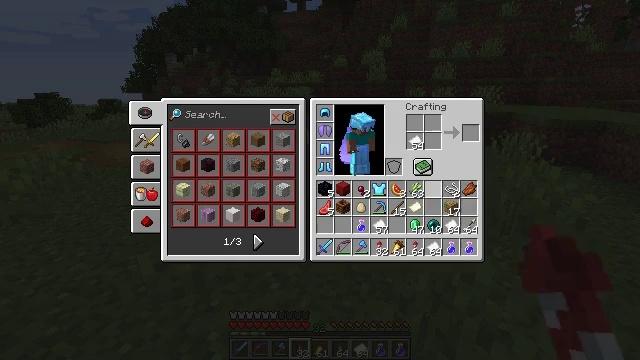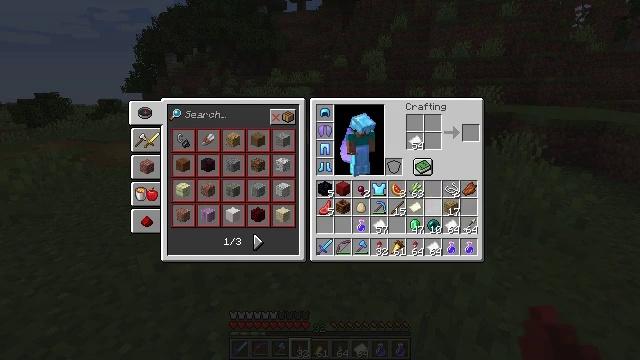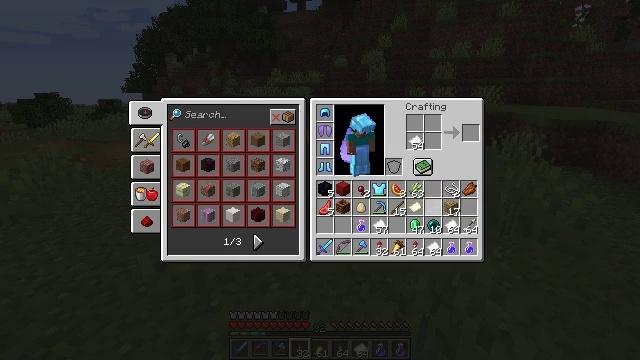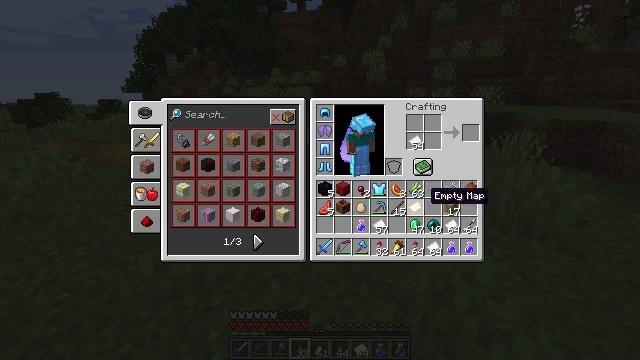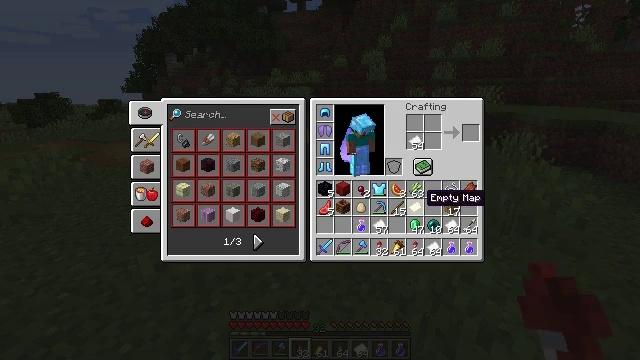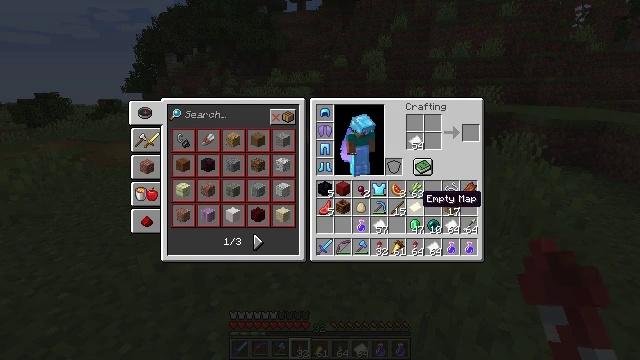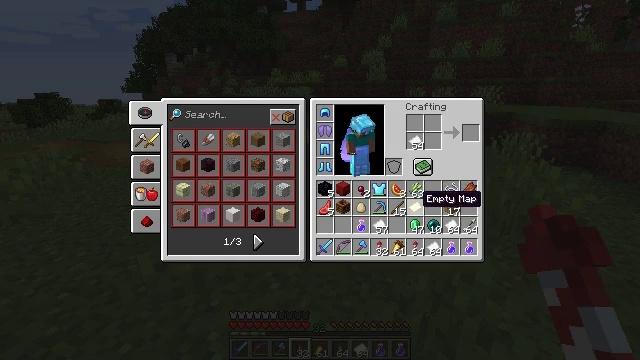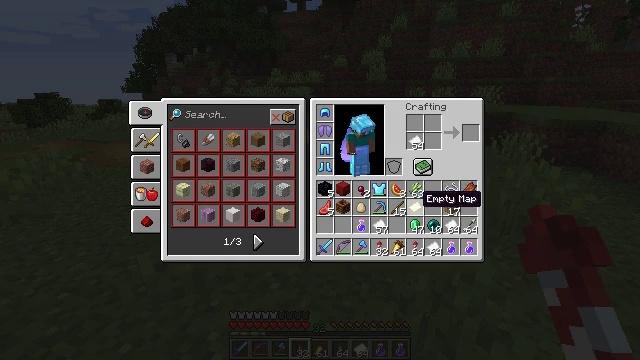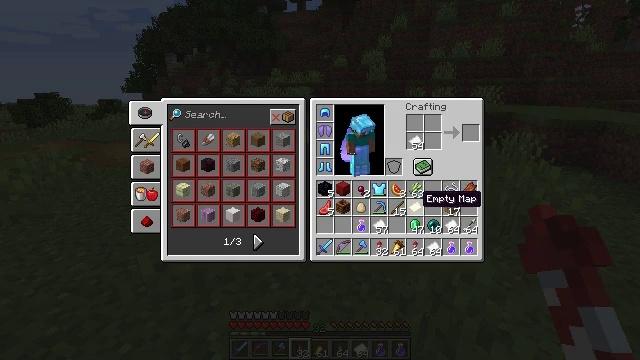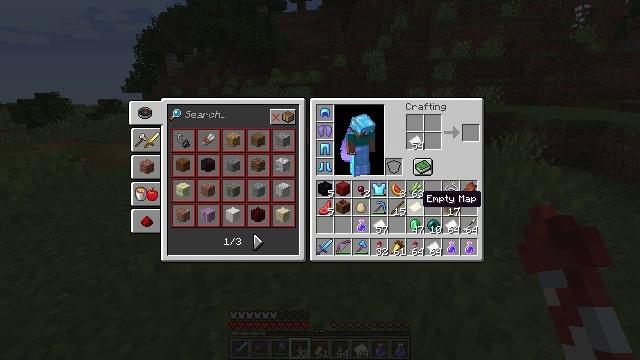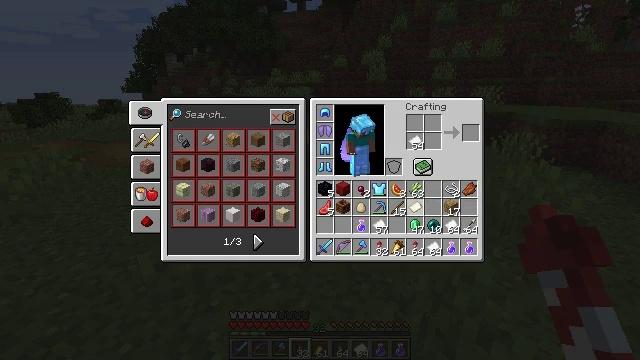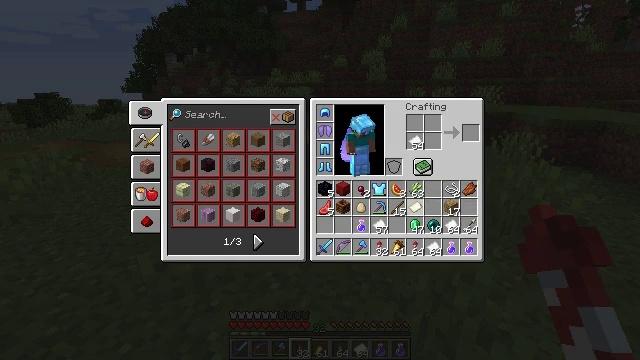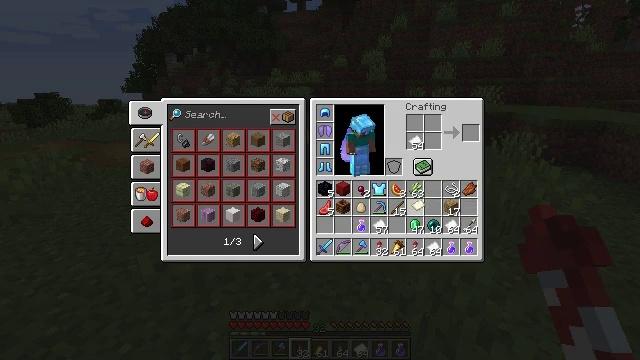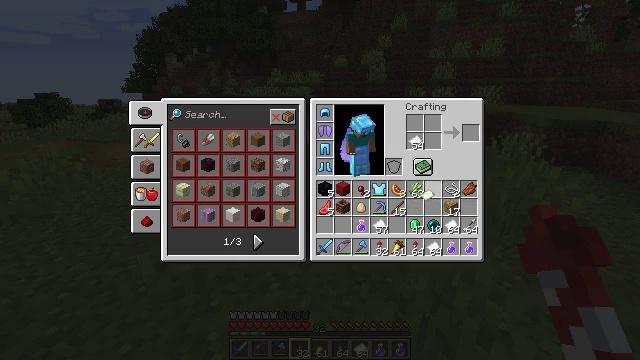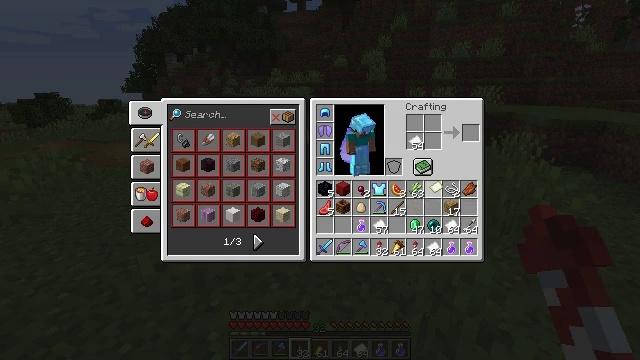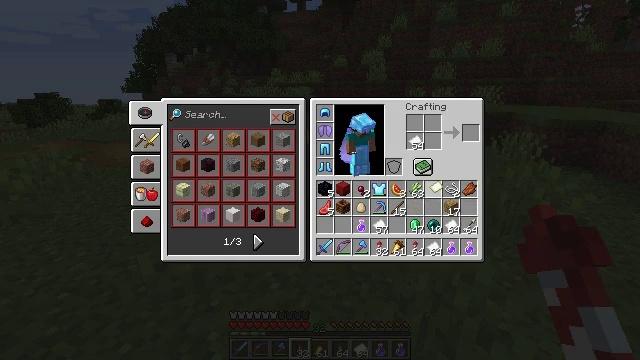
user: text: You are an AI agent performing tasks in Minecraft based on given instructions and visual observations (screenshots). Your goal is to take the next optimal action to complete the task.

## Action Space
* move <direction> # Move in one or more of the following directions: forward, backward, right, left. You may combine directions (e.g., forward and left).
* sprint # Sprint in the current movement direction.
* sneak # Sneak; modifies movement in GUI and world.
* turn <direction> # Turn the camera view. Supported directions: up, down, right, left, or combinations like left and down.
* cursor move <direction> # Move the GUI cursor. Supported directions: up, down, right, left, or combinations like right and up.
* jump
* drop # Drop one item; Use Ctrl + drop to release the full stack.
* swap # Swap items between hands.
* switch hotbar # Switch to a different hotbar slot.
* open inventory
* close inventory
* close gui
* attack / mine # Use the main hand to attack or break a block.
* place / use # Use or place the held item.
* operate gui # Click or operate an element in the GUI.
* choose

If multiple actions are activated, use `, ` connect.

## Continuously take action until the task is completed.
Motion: motion action
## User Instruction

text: Collect your yellow shulker box.
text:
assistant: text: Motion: open gui
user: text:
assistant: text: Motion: no_op
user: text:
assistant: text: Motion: no_op
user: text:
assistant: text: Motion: no_op
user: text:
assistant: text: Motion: no_op
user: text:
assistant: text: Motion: no_op
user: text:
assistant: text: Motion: no_op
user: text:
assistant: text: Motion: no_op
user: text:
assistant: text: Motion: no_op
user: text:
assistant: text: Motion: operate gui
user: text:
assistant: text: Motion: operate gui
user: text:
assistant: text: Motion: operate gui
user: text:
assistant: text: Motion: cursor move right and up
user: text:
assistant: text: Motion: cursor move right and up
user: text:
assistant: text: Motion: no_op
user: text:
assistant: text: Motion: operate gui
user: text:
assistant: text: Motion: operate gui
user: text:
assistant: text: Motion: operate gui
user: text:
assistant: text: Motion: no_op
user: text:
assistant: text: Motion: no_op
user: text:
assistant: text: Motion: no_op
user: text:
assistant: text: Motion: no_op
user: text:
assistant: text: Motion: no_op
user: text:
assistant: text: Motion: no_op
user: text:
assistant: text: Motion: no_op
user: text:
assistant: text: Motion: no_op
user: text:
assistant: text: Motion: no_op
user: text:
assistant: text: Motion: no_op
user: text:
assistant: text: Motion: no_op
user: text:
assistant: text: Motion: no_op